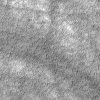
Atmospheric dust classification: not_dusty